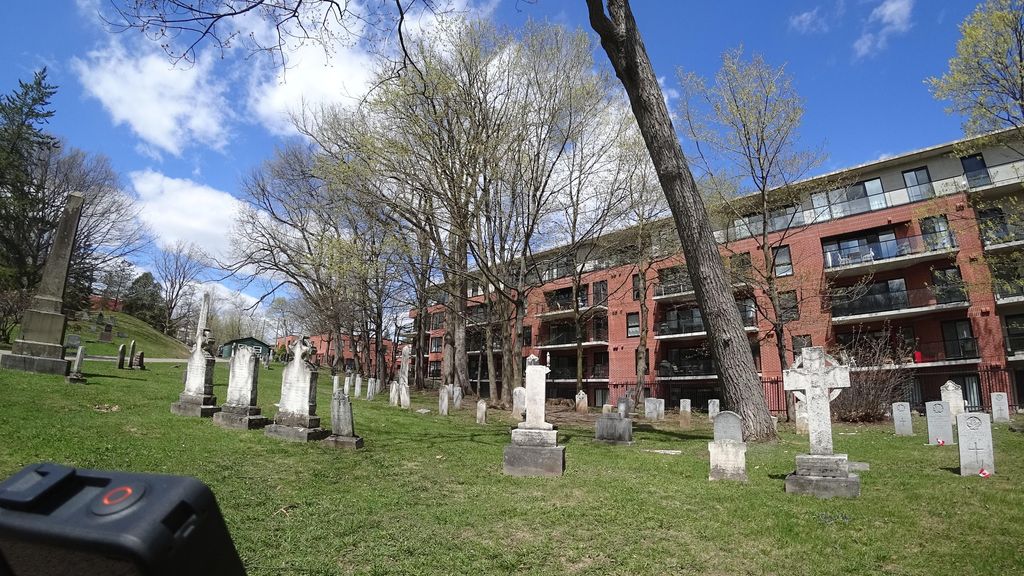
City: quebec_city